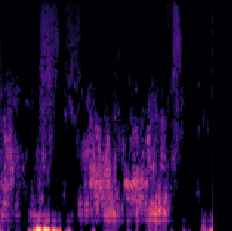
Sound class: Helicopter